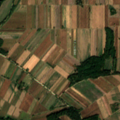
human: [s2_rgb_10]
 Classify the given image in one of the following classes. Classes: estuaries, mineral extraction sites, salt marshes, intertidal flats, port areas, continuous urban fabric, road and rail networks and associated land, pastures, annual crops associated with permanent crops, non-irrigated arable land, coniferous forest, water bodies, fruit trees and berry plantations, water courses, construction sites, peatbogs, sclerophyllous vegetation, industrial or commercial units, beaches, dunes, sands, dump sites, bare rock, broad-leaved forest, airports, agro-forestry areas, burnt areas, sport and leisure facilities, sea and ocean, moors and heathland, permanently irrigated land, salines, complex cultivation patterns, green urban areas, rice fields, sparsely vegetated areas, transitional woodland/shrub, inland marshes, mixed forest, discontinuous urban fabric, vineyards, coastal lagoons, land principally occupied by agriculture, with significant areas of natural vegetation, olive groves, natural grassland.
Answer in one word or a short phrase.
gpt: non-irrigated arable land, land principally occupied by agriculture, with significant areas of natural vegetation, water courses